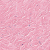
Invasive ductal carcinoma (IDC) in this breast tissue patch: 0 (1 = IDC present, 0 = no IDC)